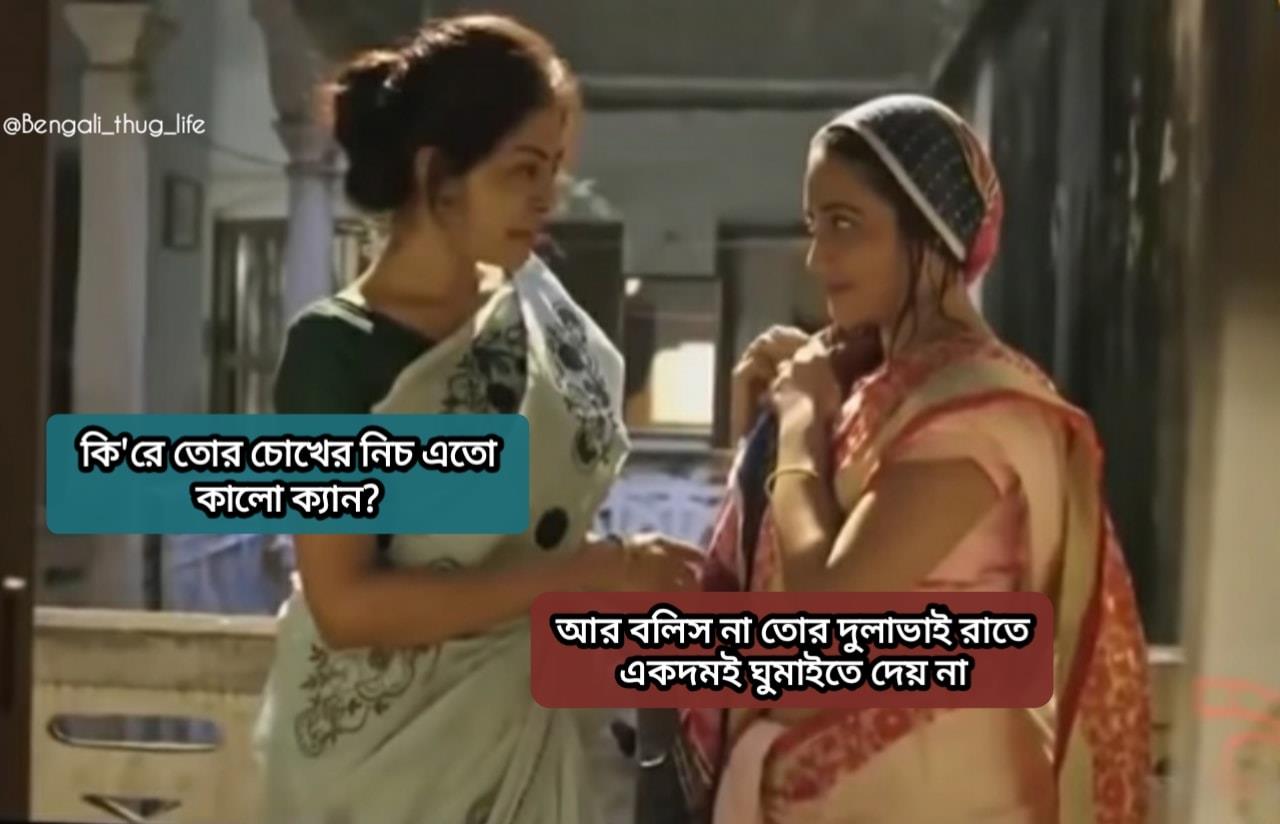
Caption: কি'রে তোর চোখের নিচে এতো কালো ক্যান ? আর বলিস না তোর দুলাভাই রাতে একদমই ঘুমাইতে দেয় না
Label: non-hate